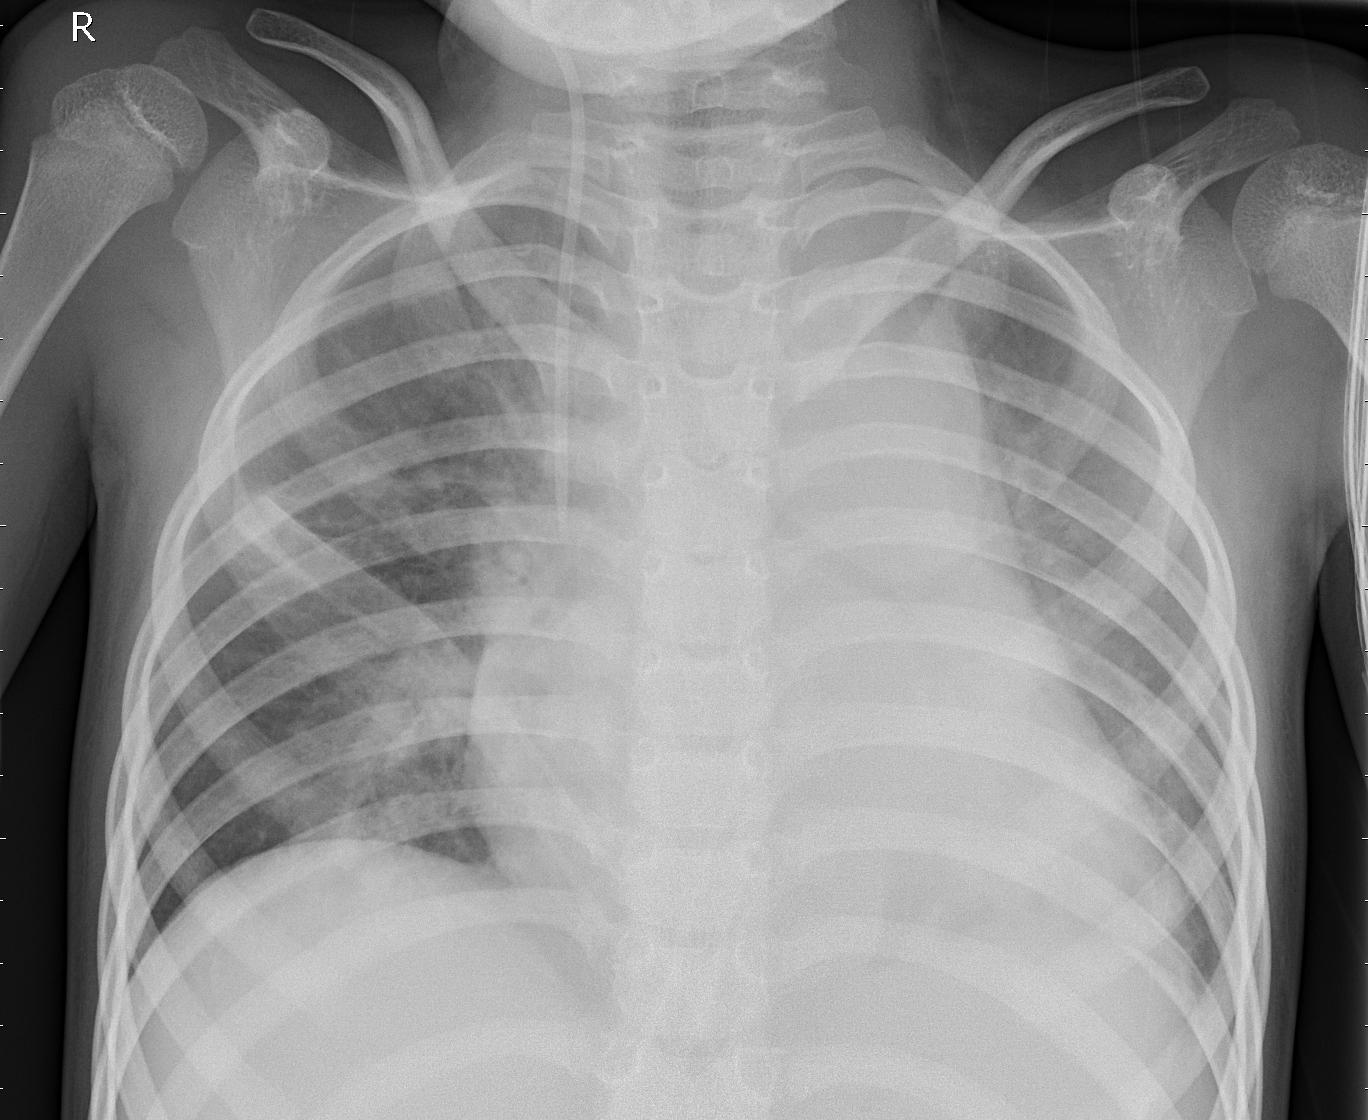
Diagnosis: PNEUMONIA